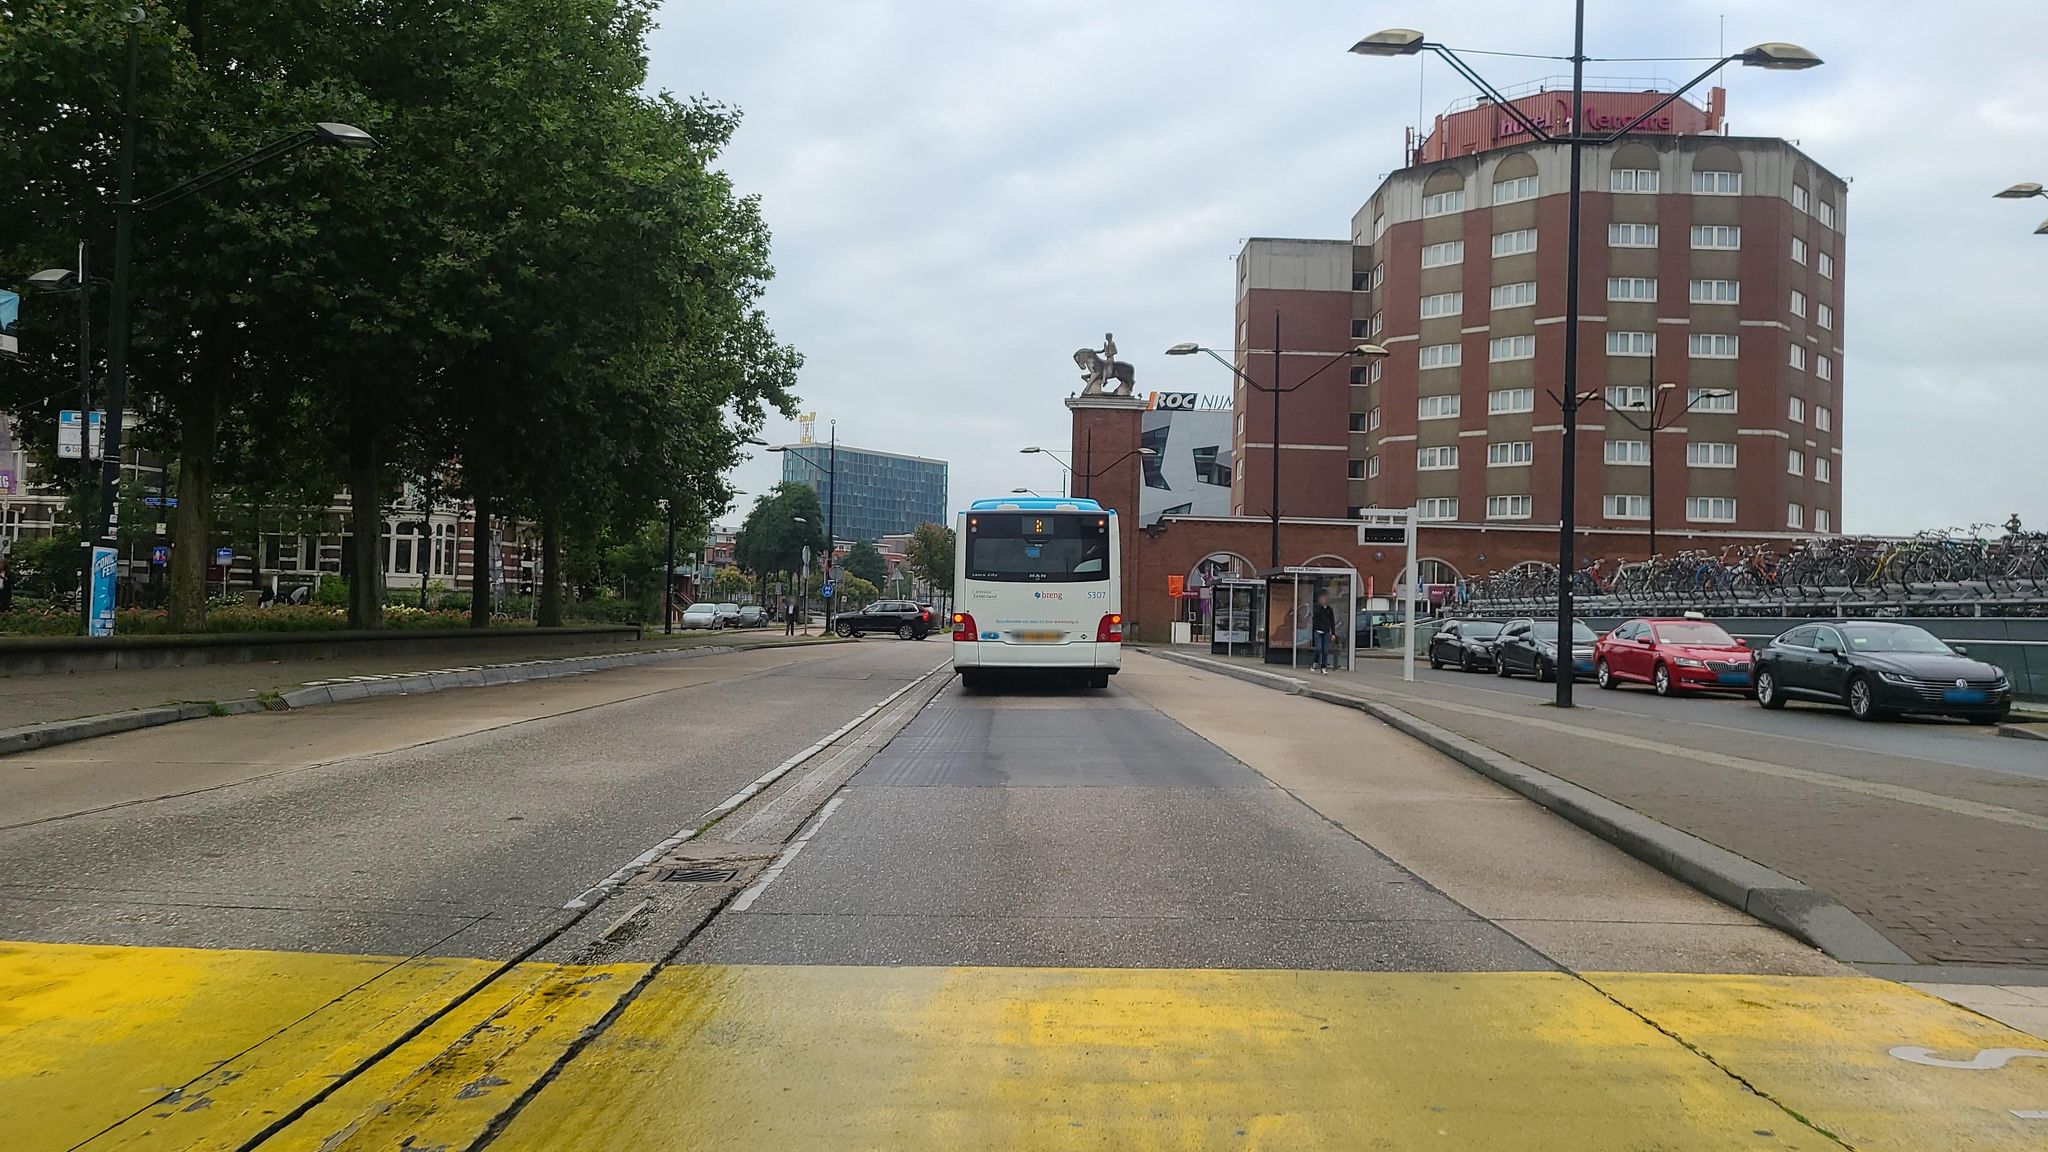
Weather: cloudy
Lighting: day
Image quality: good
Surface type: railway
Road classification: cycleway, footway, steps
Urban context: urban centre
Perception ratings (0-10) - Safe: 6.07, Lively: 5.8, Beautiful: 4.39, Boring: 3.06, Depressing: 9.11, Wealthy: 8.48